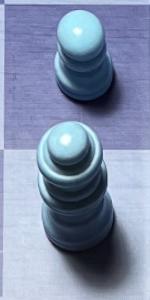
Label: Queen_White